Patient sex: M
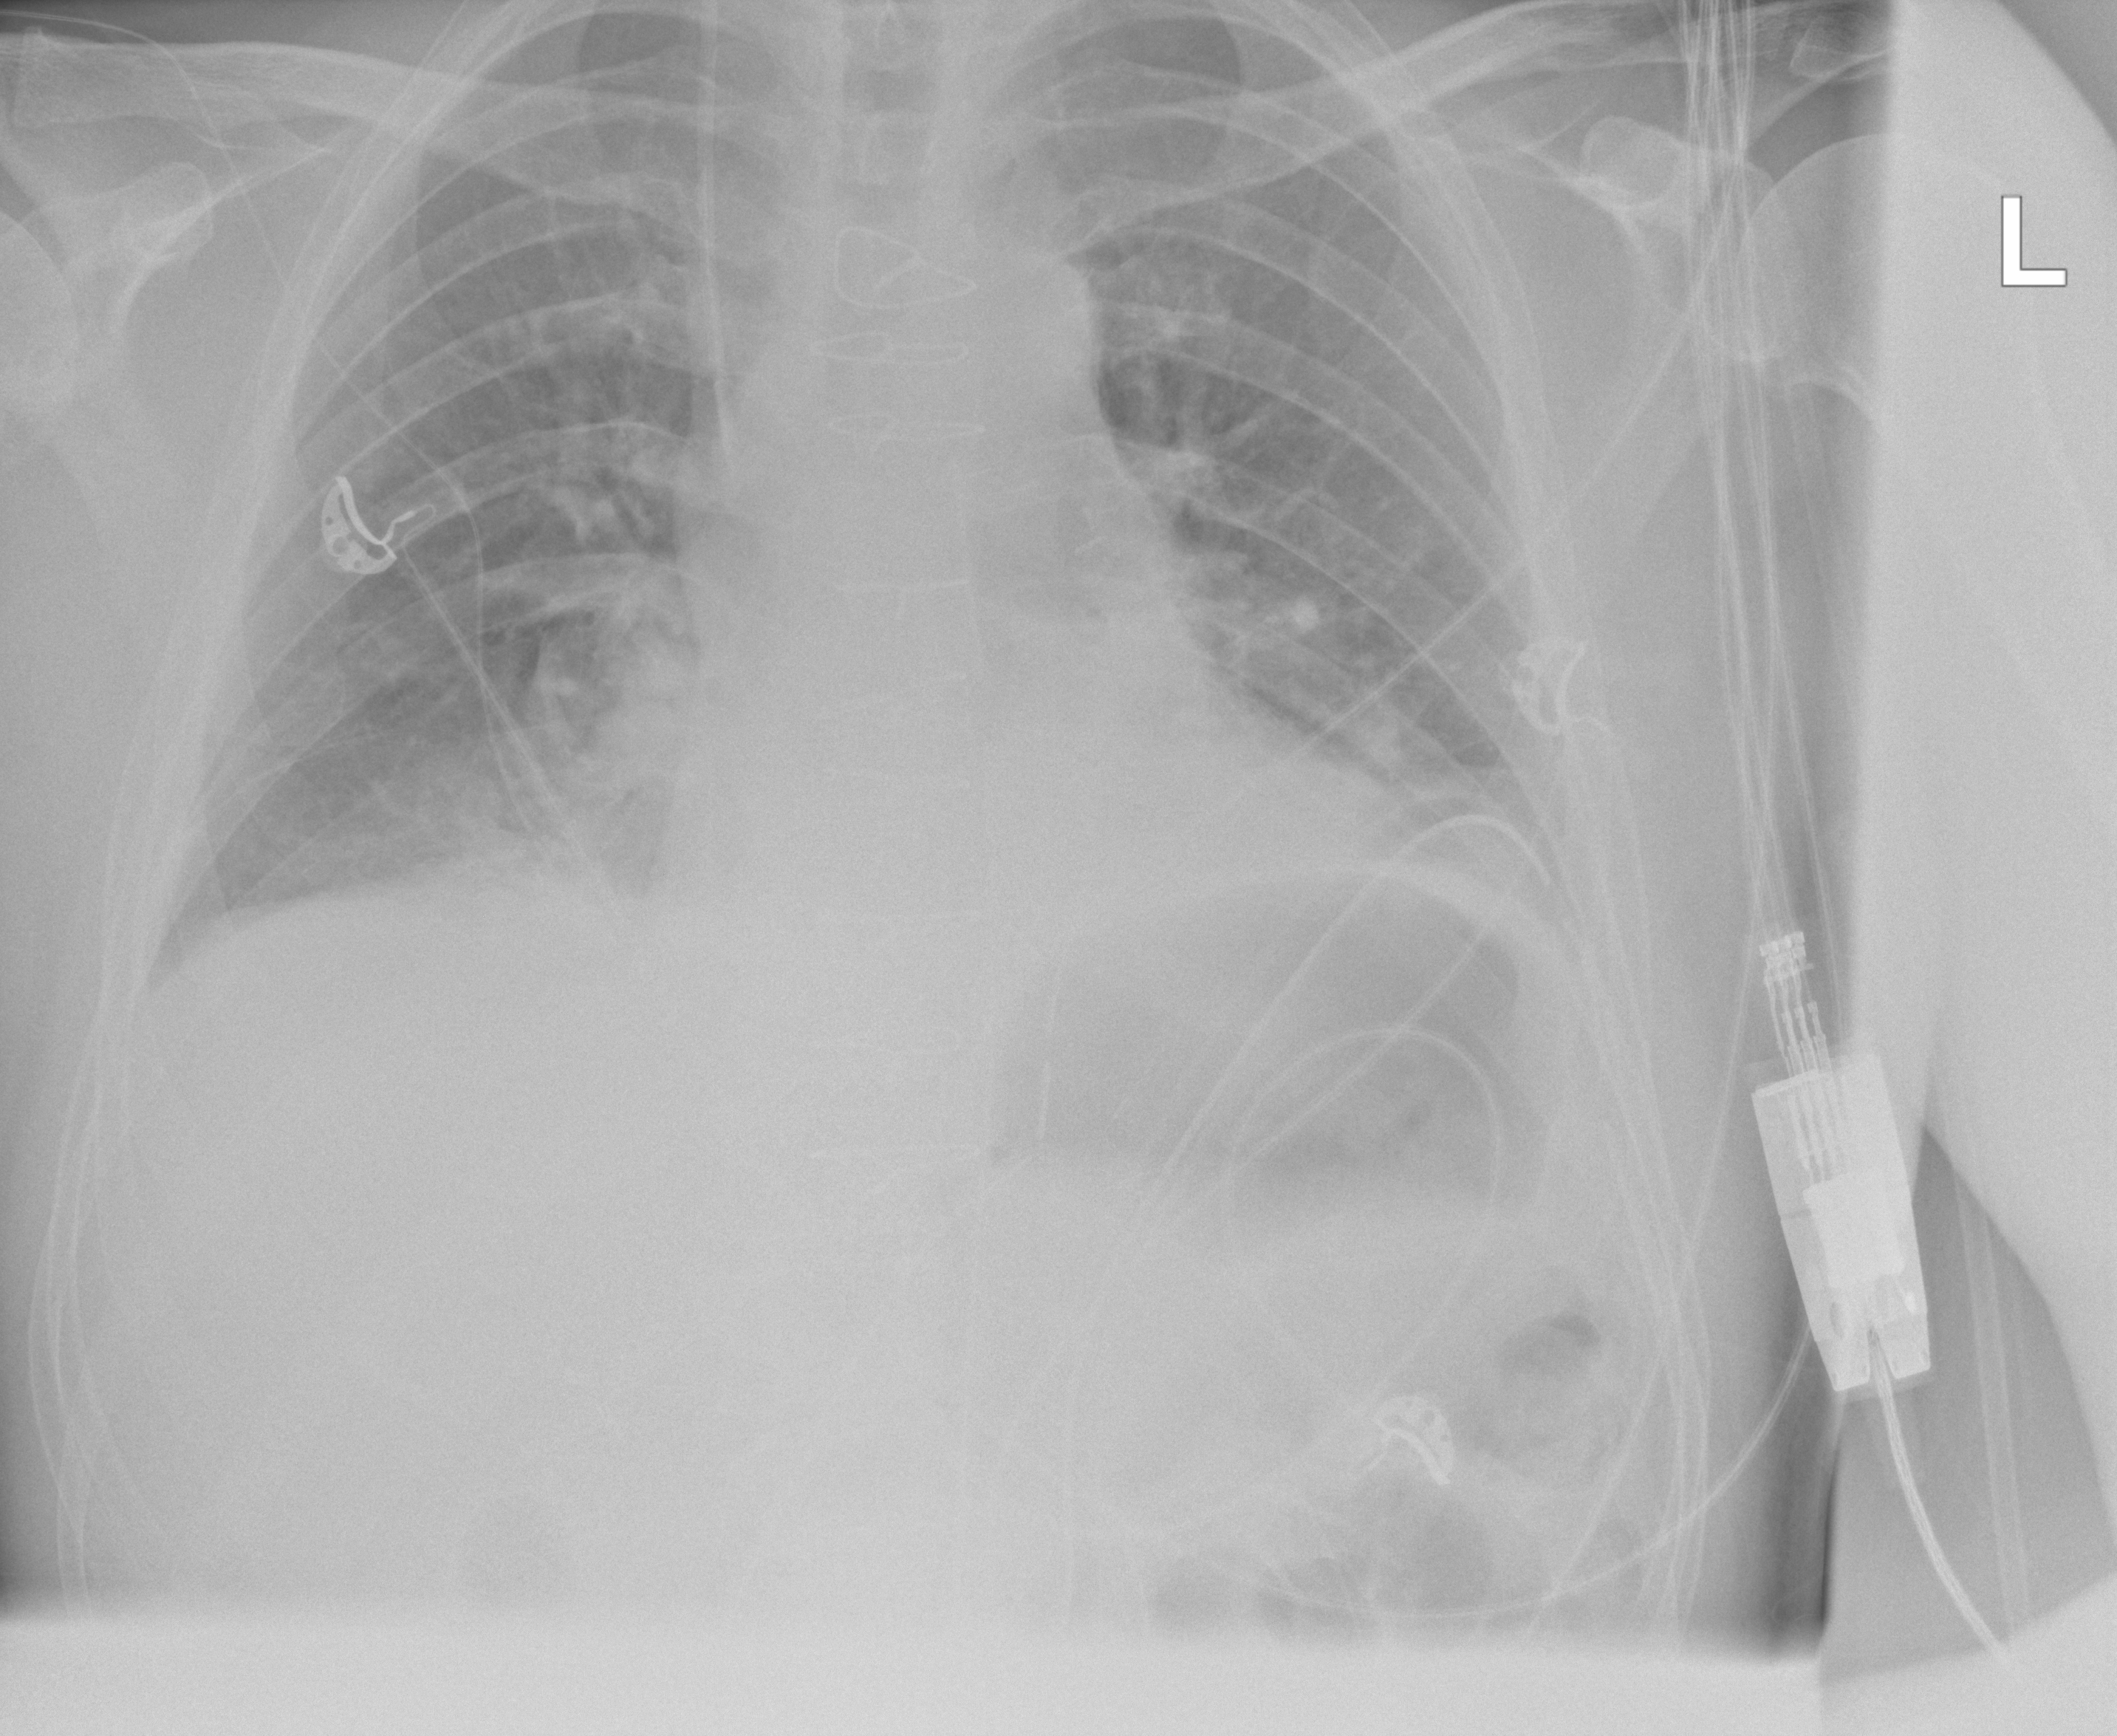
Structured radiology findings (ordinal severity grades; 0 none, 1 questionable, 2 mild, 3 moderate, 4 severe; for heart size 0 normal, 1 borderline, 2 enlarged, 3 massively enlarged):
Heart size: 2
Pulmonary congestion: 1
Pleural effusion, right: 0
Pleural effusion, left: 2
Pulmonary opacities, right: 2
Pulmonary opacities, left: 2
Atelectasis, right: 2
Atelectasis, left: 2